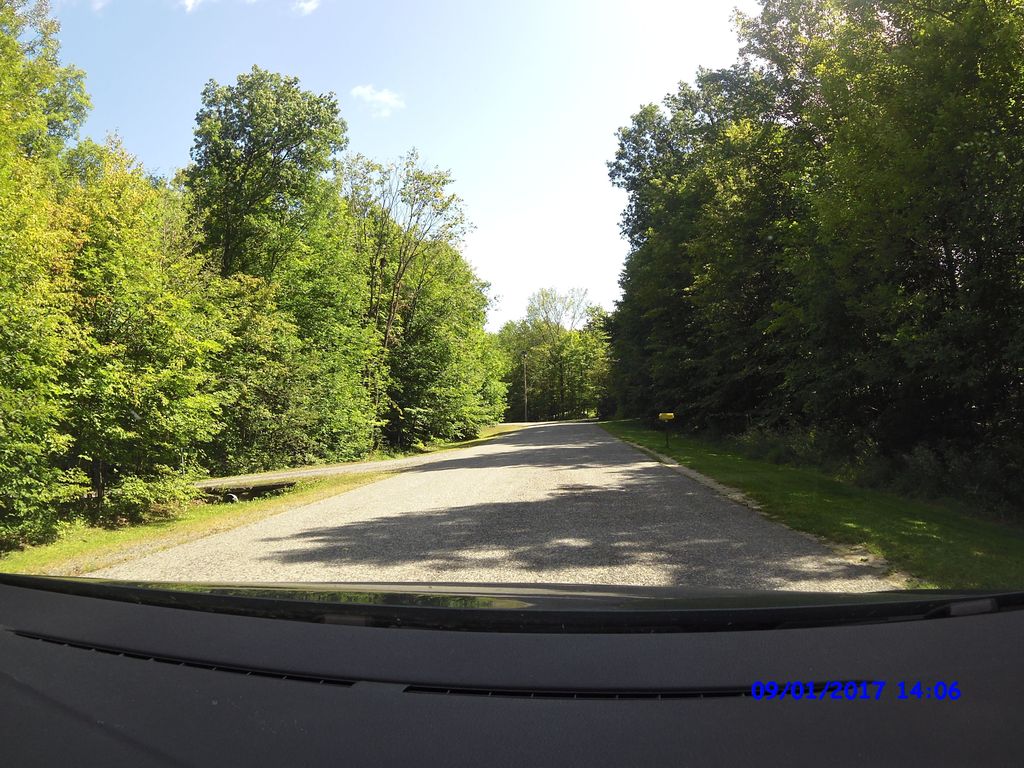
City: ottawa-gatineau